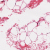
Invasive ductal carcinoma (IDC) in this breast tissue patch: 0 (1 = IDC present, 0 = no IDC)